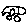
Label: car